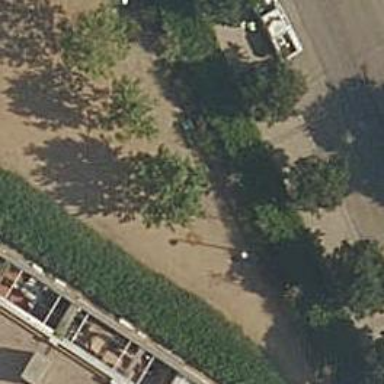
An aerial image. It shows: Park with broadleaved deciduous trees.